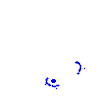
Particle: pion